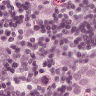
Metastatic tissue present: yes